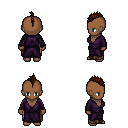
a pixel art fantasy rpg character, female body template, human, dark skin, purple robe, robe skirt, brown mohawk hairstyle, four views (front, back, left, right), 2x2 character sprite sheet, small pixel art, hard edges, no anti-aliasing